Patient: sex M, age 56
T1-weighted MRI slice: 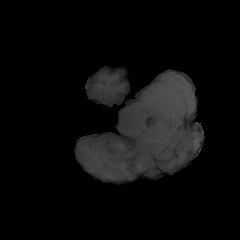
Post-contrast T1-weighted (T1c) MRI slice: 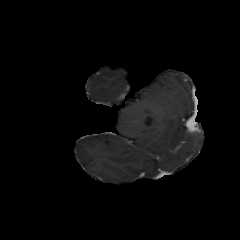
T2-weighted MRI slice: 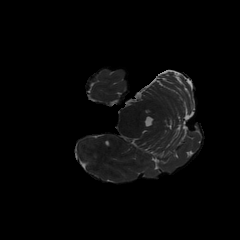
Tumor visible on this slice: no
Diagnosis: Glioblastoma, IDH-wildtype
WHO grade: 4